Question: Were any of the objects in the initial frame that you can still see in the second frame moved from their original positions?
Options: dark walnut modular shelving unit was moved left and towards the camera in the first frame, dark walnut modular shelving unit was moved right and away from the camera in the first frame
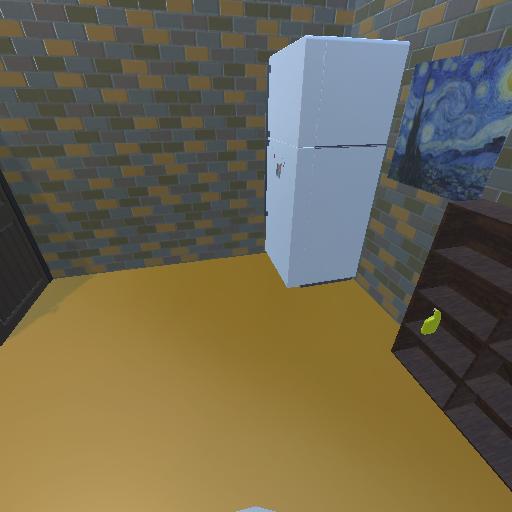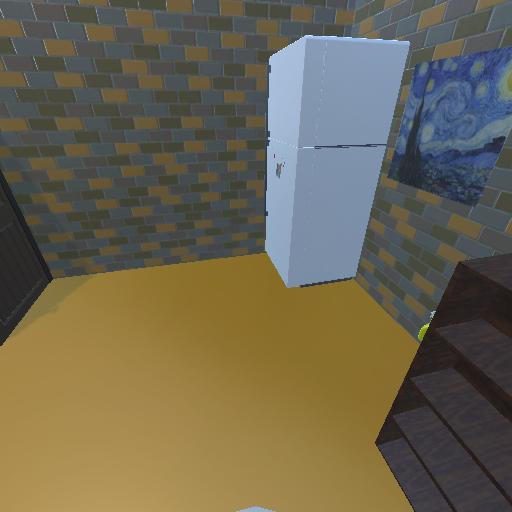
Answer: dark walnut modular shelving unit was moved left and towards the camera in the first frame